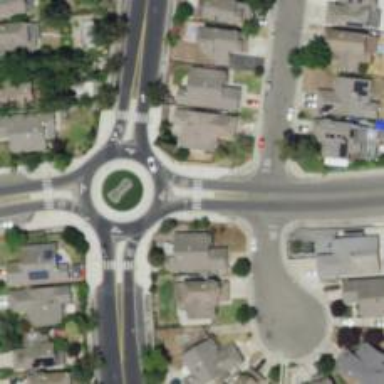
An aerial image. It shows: Marked road crossing with pedestrian island.